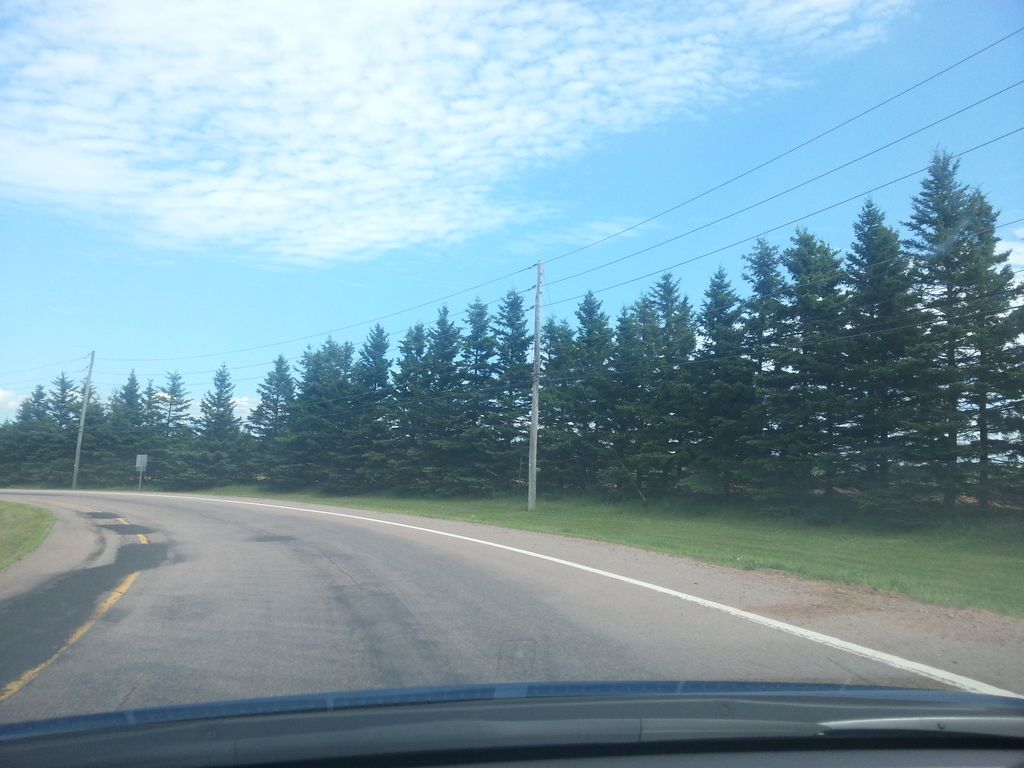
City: charlottetown